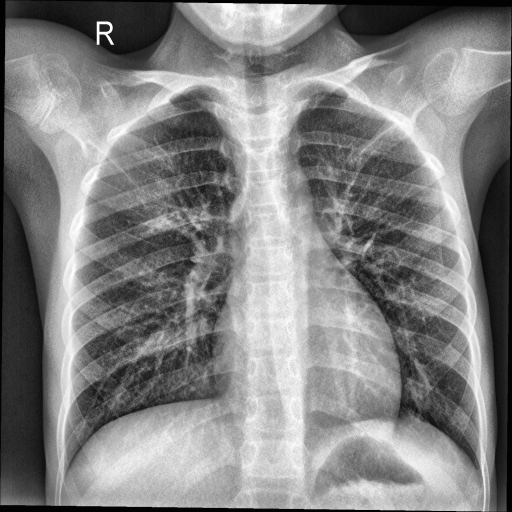
Finding: NORMAL